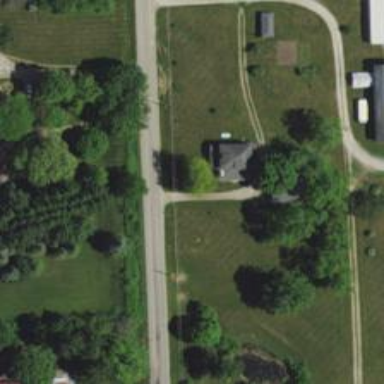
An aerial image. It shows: Driveway.